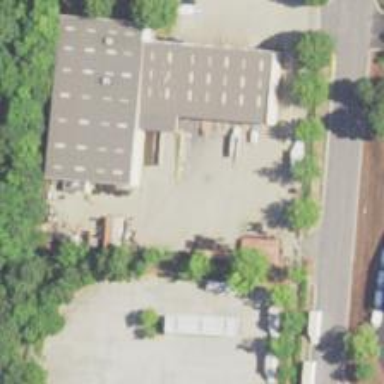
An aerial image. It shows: Commercial building.